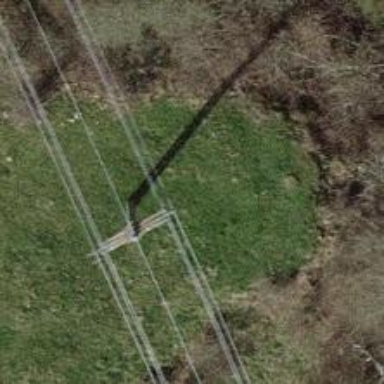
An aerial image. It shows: Power line in the image.